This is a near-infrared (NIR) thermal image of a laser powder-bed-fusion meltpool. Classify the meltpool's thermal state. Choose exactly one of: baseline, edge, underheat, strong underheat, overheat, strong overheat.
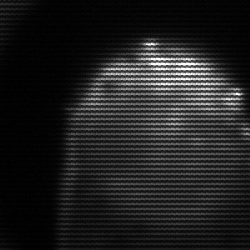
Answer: edge